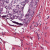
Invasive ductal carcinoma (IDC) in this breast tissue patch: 0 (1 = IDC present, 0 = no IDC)